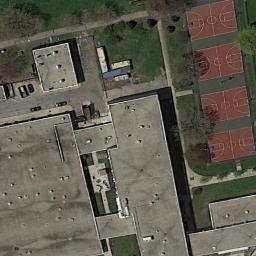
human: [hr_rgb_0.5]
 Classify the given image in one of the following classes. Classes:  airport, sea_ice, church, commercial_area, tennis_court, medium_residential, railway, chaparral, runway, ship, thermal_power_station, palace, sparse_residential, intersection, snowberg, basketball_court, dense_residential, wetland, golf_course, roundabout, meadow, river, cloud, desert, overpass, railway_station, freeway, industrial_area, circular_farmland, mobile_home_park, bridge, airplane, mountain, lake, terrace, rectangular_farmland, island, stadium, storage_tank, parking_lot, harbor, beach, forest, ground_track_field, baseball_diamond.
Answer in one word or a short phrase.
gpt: basketball_court